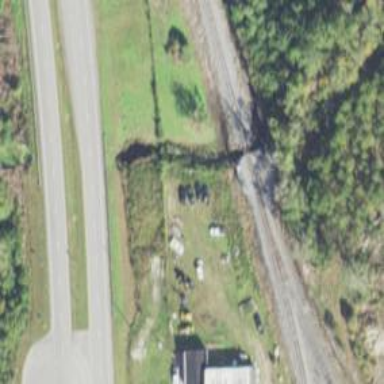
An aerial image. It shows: Trestle bridge over railway tracks.